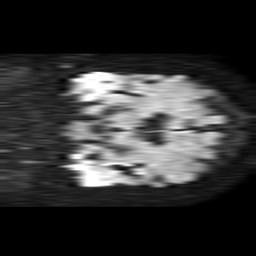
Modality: TRACE
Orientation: coronal
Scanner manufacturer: philips
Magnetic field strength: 1.5 T
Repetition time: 4.6 s
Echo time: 0.09292 s